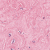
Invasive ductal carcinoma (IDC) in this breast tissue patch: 0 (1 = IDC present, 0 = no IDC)